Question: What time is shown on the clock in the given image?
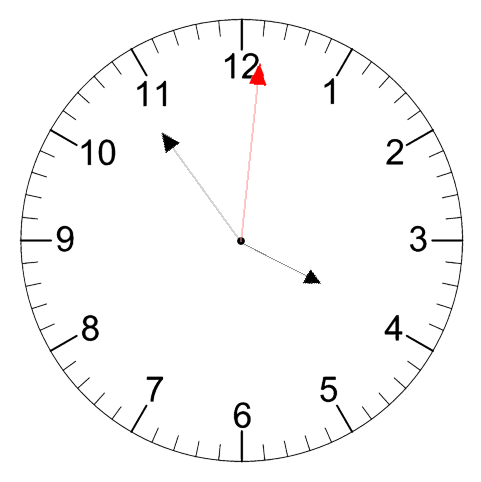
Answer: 03:54:01